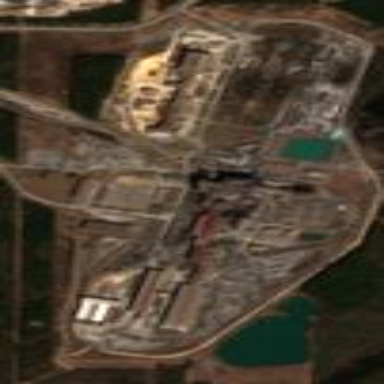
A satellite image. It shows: Industrial area dedicated to steelmaking.